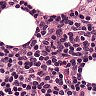
Metastatic tissue present: no